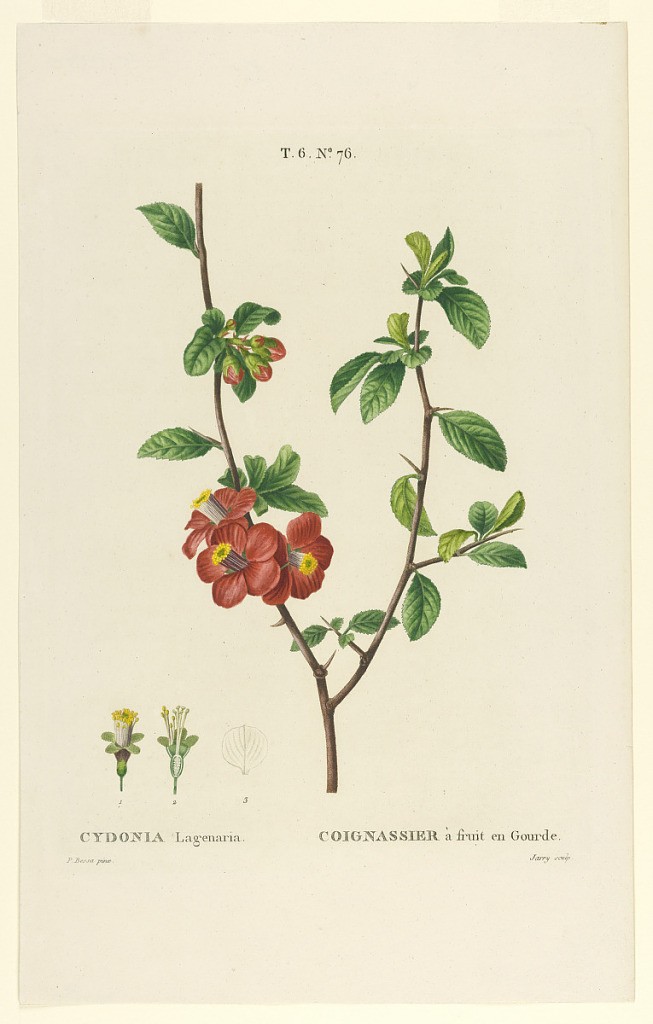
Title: Cydonia Lagenaria
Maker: Jarry, French, active 19th c.
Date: ca. 1820
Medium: Engraving, brush and watercolor on paper
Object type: Print
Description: A forked twig of quince with leaves; two clusters of red flowers, the other above of buds, on the left half, lower left, sections of the flower. Title in French and Latin, and artists' names below.